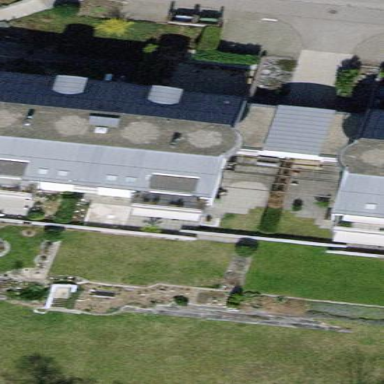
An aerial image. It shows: White apartment building with flat roof in light grey color.